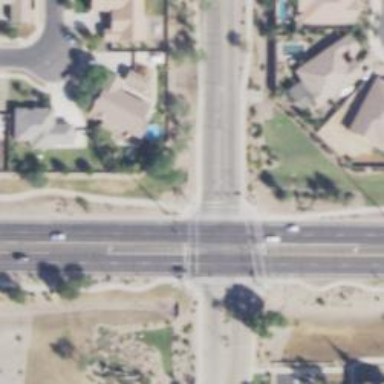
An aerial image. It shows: Solid stop line on the road.